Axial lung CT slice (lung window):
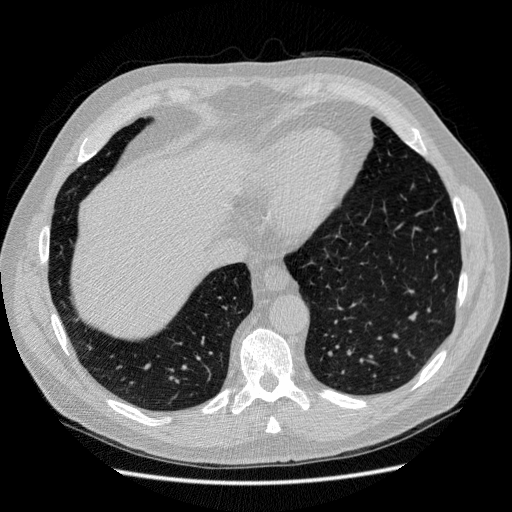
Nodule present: no